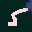
Label: 5